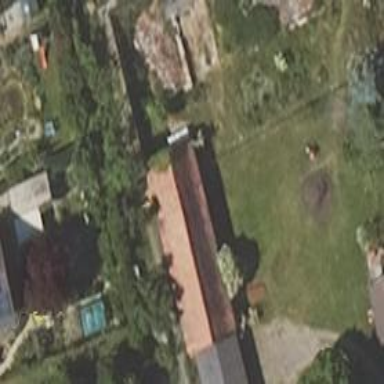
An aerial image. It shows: Shed.